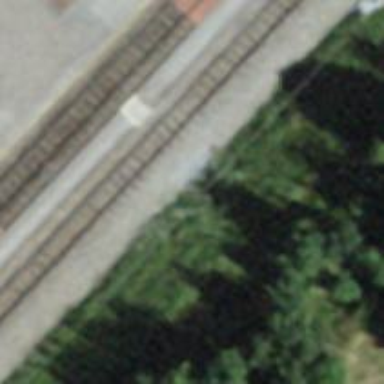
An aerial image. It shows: Stop position for public transport at railway stop.